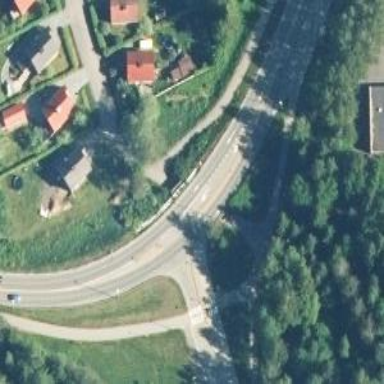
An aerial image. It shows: Secondary road with asphalt surface.